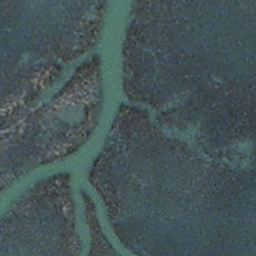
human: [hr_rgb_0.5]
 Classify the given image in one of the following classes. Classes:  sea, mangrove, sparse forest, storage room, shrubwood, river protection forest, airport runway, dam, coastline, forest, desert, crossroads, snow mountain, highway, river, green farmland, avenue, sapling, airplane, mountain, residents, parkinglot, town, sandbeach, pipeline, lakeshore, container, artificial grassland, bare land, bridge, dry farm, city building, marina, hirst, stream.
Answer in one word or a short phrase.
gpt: stream